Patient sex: M
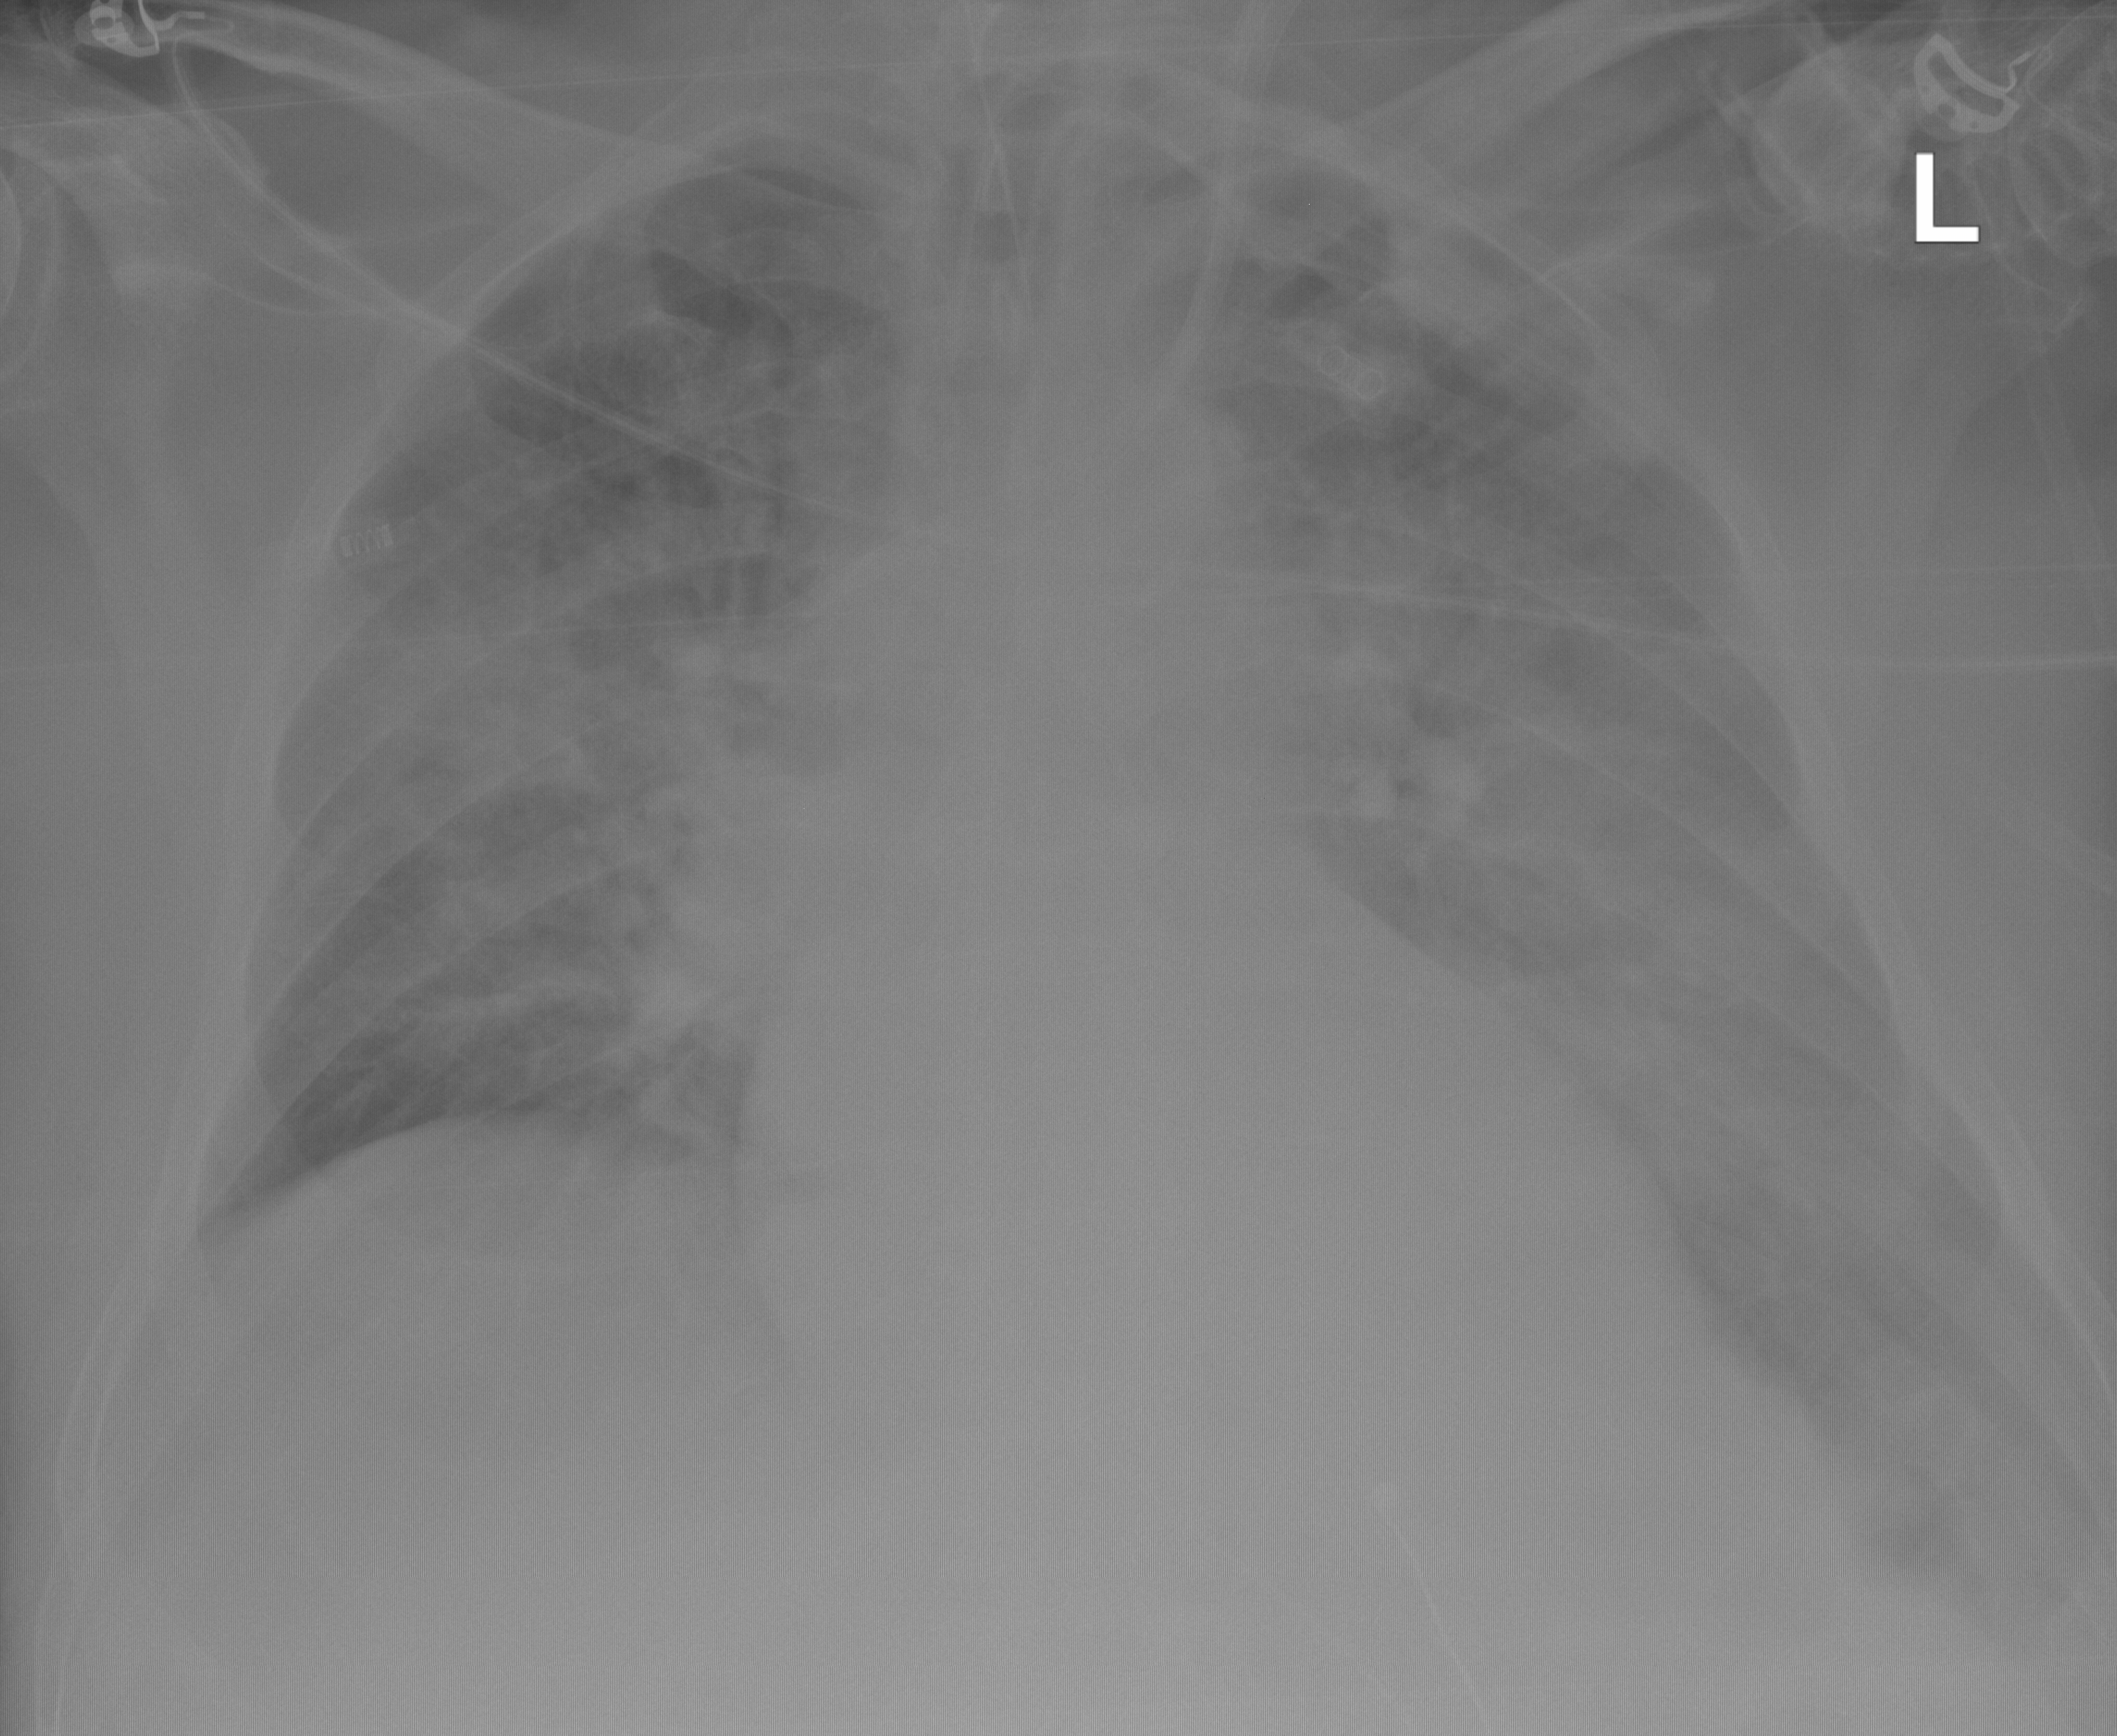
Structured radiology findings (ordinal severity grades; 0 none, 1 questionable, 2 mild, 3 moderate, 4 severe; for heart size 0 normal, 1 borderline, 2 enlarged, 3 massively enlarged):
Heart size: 0
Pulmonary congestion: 2
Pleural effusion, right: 0
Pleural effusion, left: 1
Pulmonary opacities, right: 3
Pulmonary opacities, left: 2
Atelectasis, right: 3
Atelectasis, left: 3